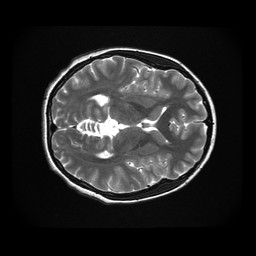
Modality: T2w
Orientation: axial
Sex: female
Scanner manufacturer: ge
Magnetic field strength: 3 T
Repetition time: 5 s
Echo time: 0.1019 s